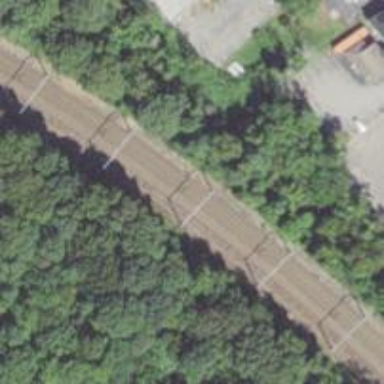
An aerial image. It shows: Railway siding for service.